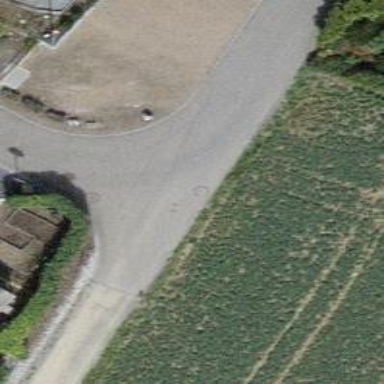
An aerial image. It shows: Residential road with grade2 track type.